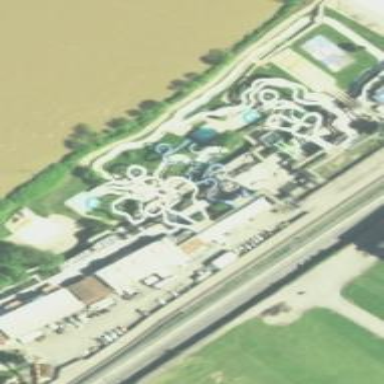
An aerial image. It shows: Canal with water slide attraction.